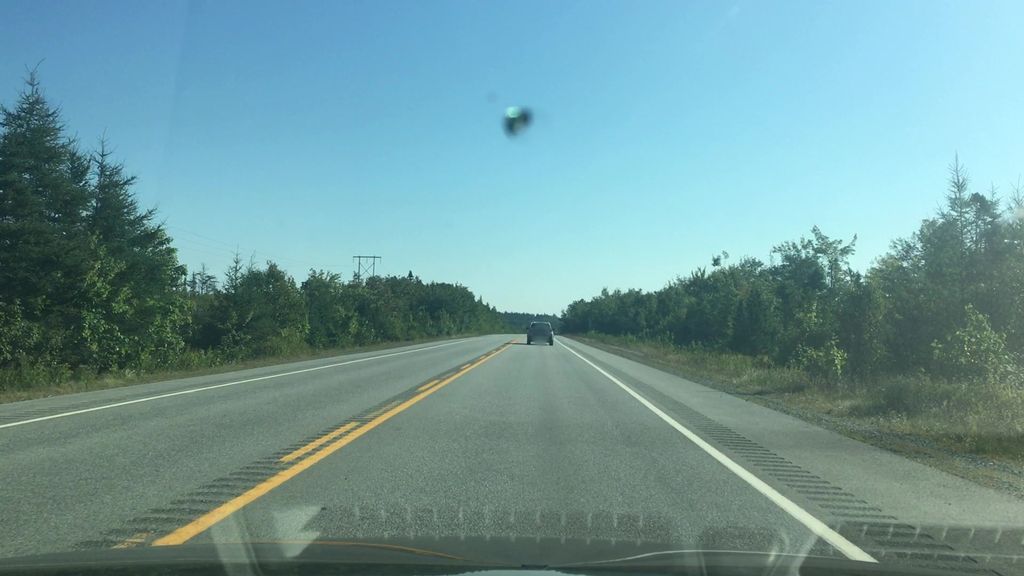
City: halifax